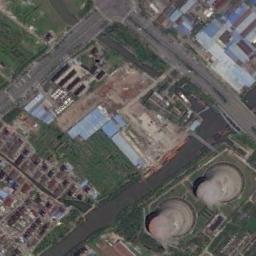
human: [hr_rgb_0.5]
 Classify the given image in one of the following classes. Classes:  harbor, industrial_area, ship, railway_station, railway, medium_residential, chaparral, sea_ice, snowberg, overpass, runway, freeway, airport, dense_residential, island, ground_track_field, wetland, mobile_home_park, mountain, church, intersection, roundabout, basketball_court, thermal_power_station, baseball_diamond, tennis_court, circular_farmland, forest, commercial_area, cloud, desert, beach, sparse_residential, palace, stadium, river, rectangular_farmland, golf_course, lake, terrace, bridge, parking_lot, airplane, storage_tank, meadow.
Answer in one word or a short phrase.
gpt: thermal_power_station